Field crop: maize
Growth stage: 2
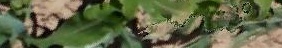
Species: maize